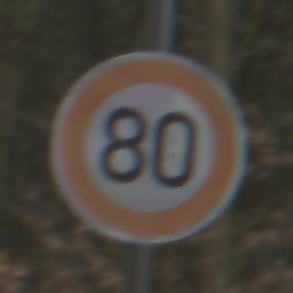
Verkehrszeichen: Geschwindigkeit80
Umgebung: Outdoor, Nature
Tageszeit: Midday
Wetter: Overcast
Licht: Natural
Jahreszeit: NotSpecified
Kontrast: LowContrast